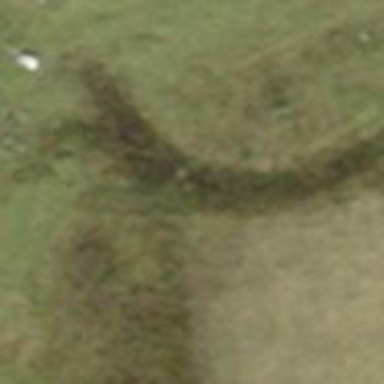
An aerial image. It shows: Path on the ground.